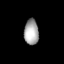
Tissue: lung
Cell type: Endothelial cells
Senescence score: 0.668
Nuclear area (px): 359
Mean DAPI intensity: 167.652